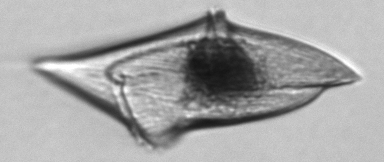
Label: Gyrodinium